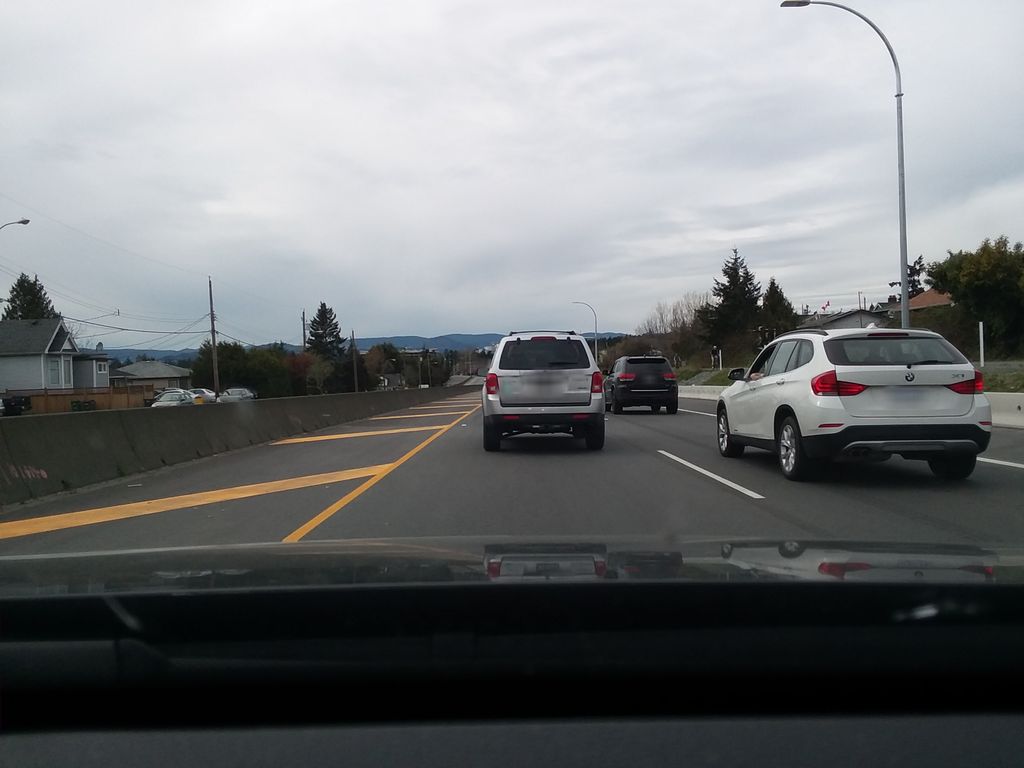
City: victoria